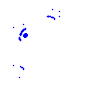
Particle: kaon